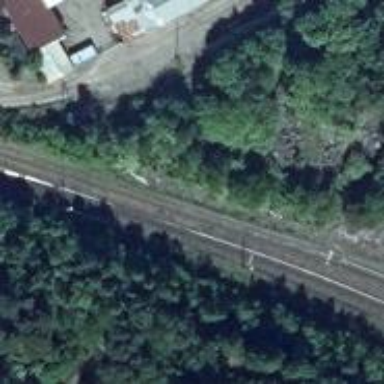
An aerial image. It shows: Railway yard used for servicing trains.